Group 1:
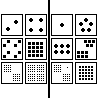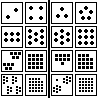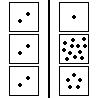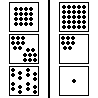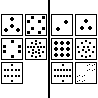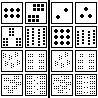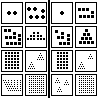
Group 2:
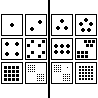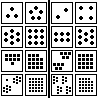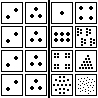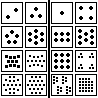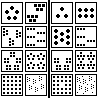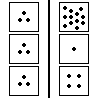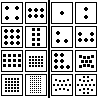
Rule separating the two groups: Left all even vs. some odd is left.
Author: Aaron David Fairbanks